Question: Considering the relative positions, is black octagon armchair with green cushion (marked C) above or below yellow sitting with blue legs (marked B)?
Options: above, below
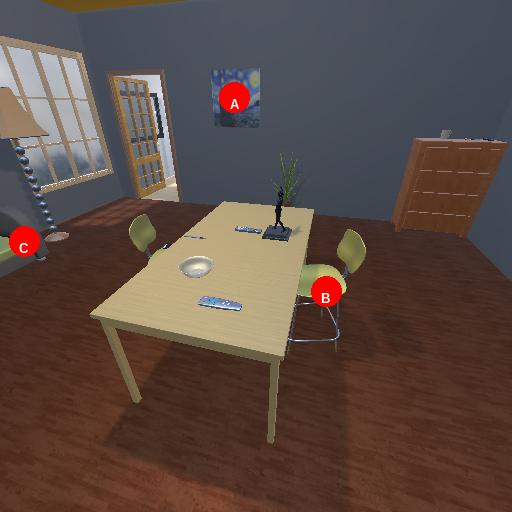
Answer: above